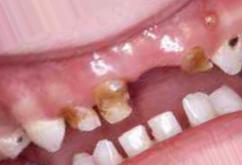
Condition: Caries